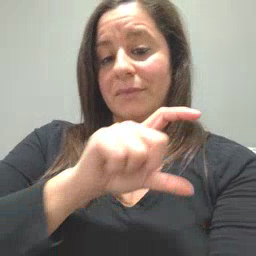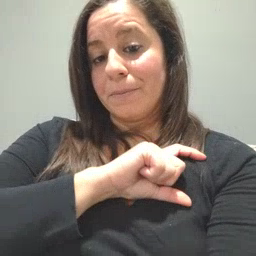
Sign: police